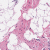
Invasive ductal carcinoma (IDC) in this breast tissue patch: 0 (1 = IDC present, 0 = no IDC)